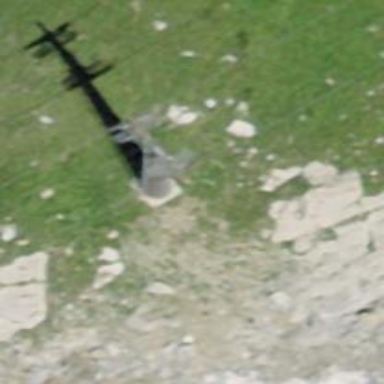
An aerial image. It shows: Pylon used for aerialway.